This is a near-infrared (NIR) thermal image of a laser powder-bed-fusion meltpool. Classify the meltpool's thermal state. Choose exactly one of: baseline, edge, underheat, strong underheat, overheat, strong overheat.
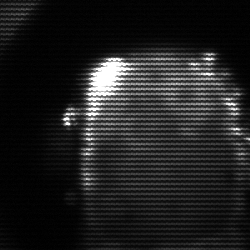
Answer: baseline